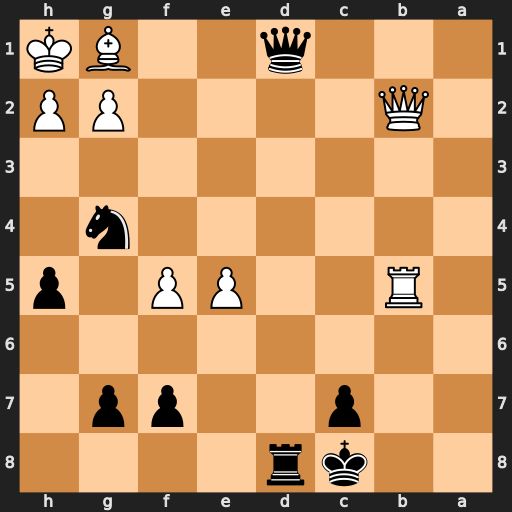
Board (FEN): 2kr4/2p2pp1/8/1R2PP1p/6n1/8/1Q4PP/3q2BK
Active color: b
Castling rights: -
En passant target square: -
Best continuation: Qxg1+ Kxg1 Rd1#